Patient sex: F
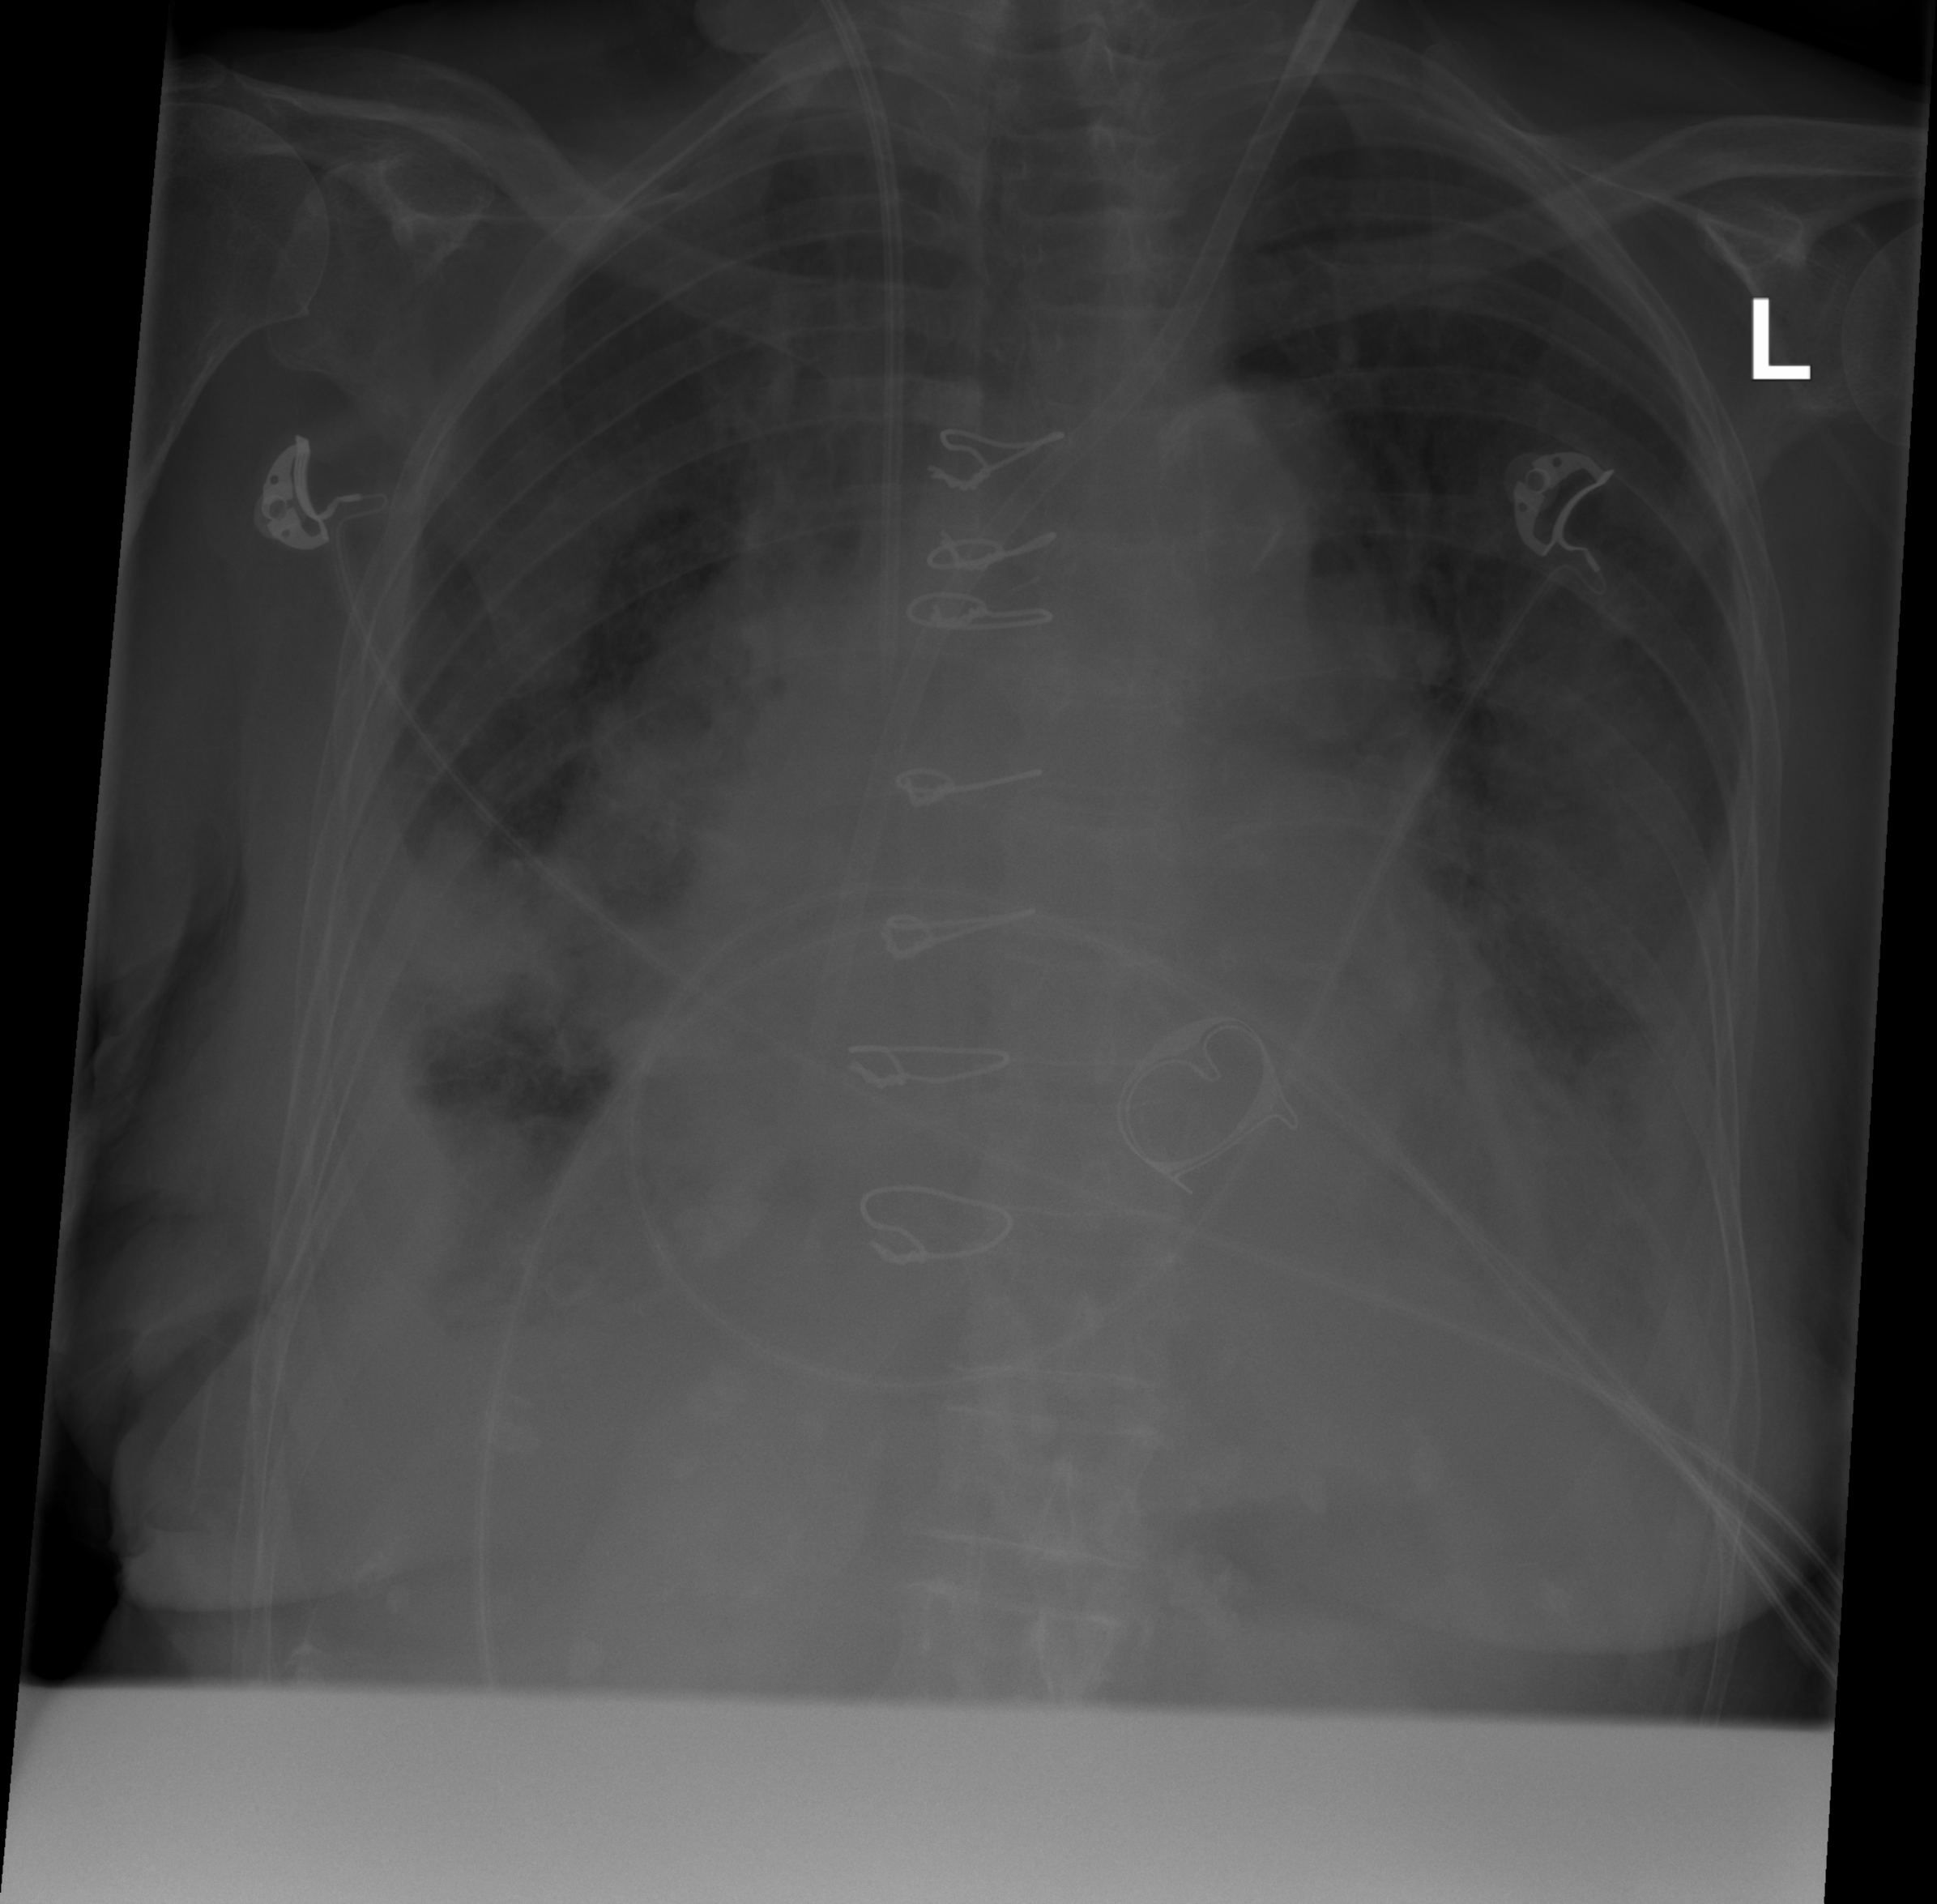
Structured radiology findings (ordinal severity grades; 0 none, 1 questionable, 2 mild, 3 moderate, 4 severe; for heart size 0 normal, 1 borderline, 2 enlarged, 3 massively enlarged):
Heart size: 2
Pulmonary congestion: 0
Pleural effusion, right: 3
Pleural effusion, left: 2
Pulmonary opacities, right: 3
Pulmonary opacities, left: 3
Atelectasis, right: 2
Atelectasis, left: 2